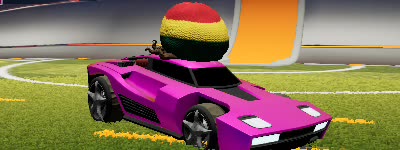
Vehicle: breakout